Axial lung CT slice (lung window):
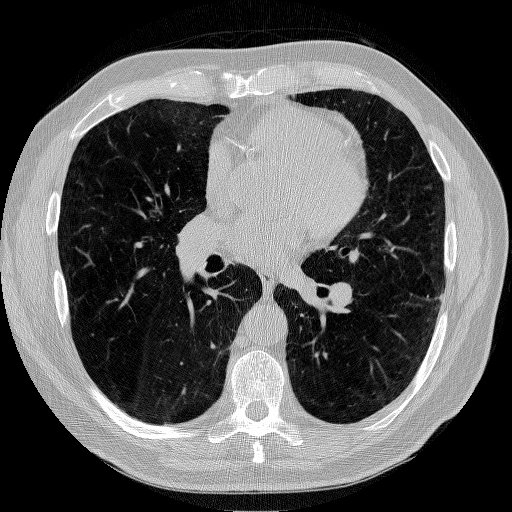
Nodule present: no